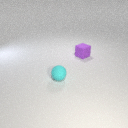
small purple rubber cube behind small cyan rubber sphere